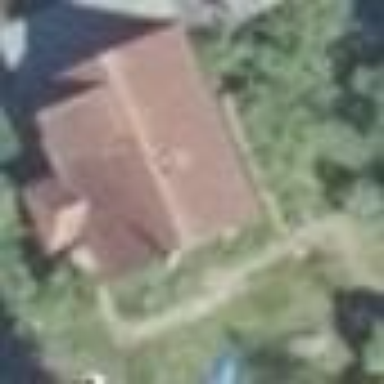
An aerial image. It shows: Simple house.